Question: I am trying to create an accordion menu where each accordion menu pulls the rutines of workouts where it differs by the category column in the db example below;

I got my PDO::db design like this;
id
title
describtion
category
hashtags
video
seen
date_published
how can i pull the info from the database by the category to use it in foreach in my view file. I hope i could make my problem clear enough.
thanks in advance.
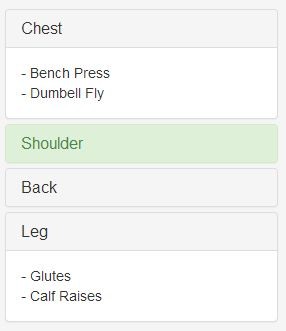
Answer: You could order by category and then name ()
Your Query would be:
'''
SELECT * FROM 'workouts' ORDER BY category, name
'''
Then when you iterate you check if the category changed and if, close the sublist and open a new one showing the category first.
Another, slightly cleaner Solution would be to iterate twice, using the first loop to sort in an associative array by category:
'''
$sth = $dbh->prepare("SELECT * FROM workouts");
$sth->execute();
$workouts = array();
/* First Loop */
while(($result = $sth->fetch(PDO::FETCH_ASSOC)) !== FALSE) {
$workouts[$result['category']][] = $result;
}
'''
Now you can loop over $workouts, using the key as the Category.
'''
foreach($workouts as $category => $workoutsByCategory) {
//display category and start subset
foreach($workoutsByCategory as $workout) {
//display workout
}
}
'''
It would be a lot cleaner thou to use a second table which holds the category names and use the id of that table in your workouts table to connect. You can then get the results using join. You might want to look into Relational Database Design and <URL>
Example (not tested) Table Layouts:
'''
table "workouts"
id | category_id | title | description | hashtags | video | seen | date_published
table "categories"
id | title
'''
Then you can get the results using:
'''
SELECT workouts.*, categories.title as category_title FROM workouts LEFT JOIN categories ON (category.id = workouts.category_id)
'''
This will make it easier to change the name of a category amongst other advances ... but you'll read up on that i guess.